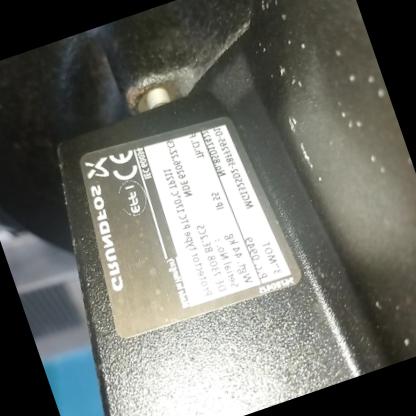
Klasa: tabliczka-znamionowa